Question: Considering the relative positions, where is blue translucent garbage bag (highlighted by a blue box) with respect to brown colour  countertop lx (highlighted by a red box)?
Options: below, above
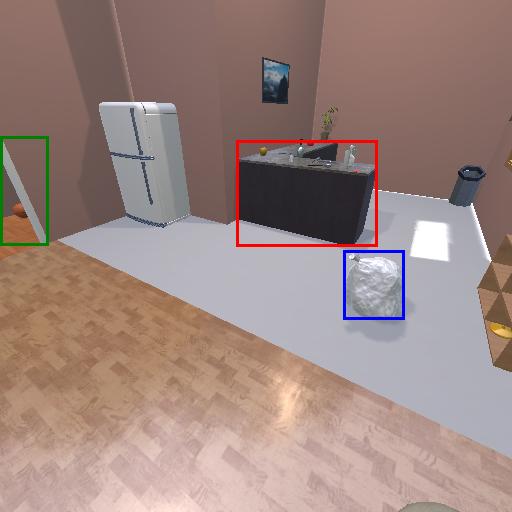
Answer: below